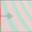
Piece: xx